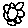
Label: flower